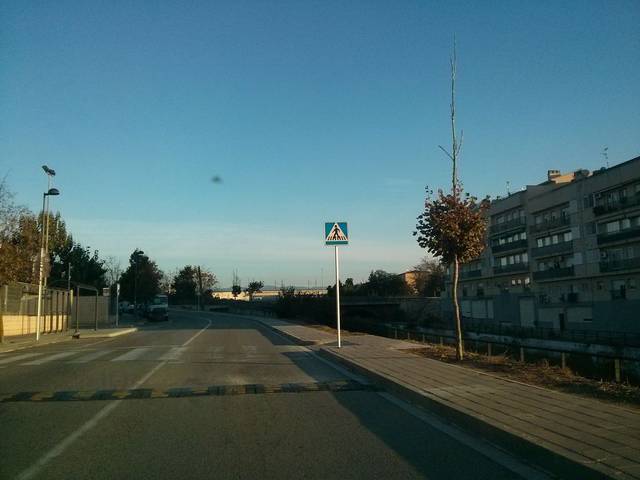
Region: Spain
Coordinates: 41.225, 1.53